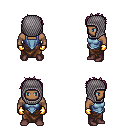
a pixel art fantasy rpg character, male body template, human, dark skin, blue vest, robe skirt, white blonde bedhead hairstyle, chain hood, gold gloves, maroon shoes, four views (front, back, left, right), 2x2 character sprite sheet, small pixel art, hard edges, no anti-aliasing